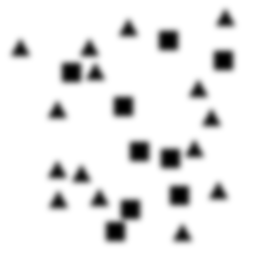
Squares: 9
Triangles: 15
Stars: 0
Total shapes: 24